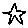
Label: star